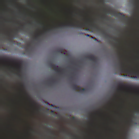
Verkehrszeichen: EndeGeschwindigkeit90
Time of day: Midday
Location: Outdoor (Nature)
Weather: Overcast
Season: Autumn
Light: Natural